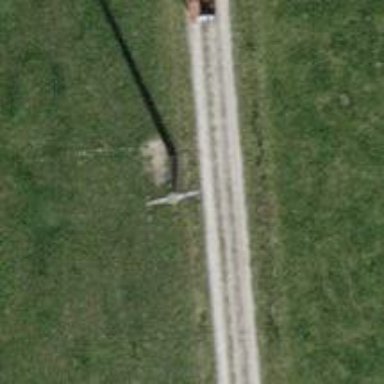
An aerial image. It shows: Concrete power pole.